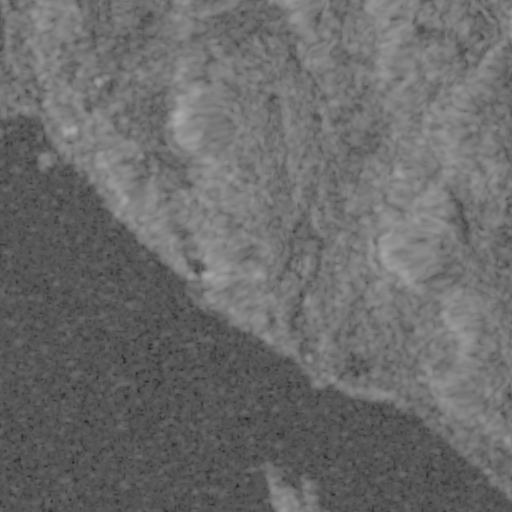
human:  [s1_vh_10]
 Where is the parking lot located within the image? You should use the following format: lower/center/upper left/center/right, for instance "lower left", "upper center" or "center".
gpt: The parking lot is located in the upper left of the image.
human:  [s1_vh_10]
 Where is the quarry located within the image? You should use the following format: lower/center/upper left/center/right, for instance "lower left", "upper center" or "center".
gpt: The quarry is located in the center of the image.
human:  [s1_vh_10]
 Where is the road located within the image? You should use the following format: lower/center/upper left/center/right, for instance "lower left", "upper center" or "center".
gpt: There is no road in the image.

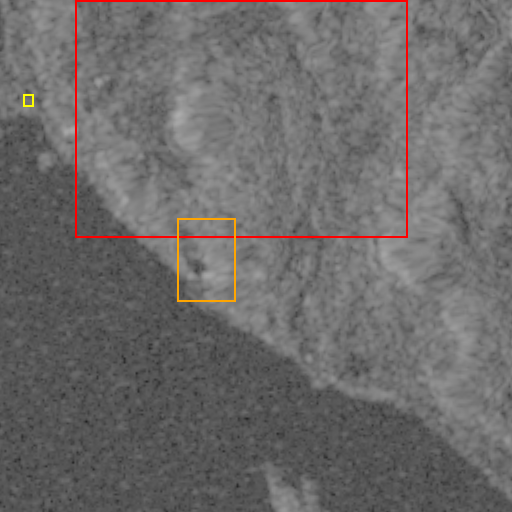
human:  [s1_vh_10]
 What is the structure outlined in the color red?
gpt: The structure outlined in red is a crop field.
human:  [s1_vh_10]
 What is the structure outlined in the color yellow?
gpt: The structure outlined in yellow is a parking lot.
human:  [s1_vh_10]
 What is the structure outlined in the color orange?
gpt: The structure outlined in orange is a quarry.
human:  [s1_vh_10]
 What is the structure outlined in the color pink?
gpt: There is no pink outline.